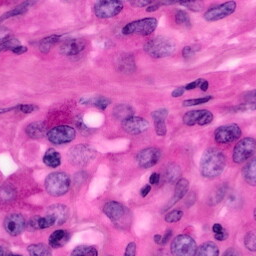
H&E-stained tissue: Pancreatic